Question: I have three main divs , they are 'header','main-container' and 'footer'. CSS for the divs are
'''
#main_container
{
width:950px;
margin:0 auto;
}
#header
{
background:#f4f8f9;
}
#footer
{
clear:both;
background:#355e95;
height:40px;
color:#fff;
font-size:13px;
font-family: "Franklin Gothic Medium", "Franklin Gothic", "ITC Franklin Gothic", Arial, sans-serif;
text-align:center;
padding-top:10px;
padding-bottom:10px;
}
'''
Now, in the index page, there were no left -right floating so the footer is in bottom. But in the subsequent pages, there are lots of floating, now the footer goes above 'main-container' ! Why this happens? I have cleared 'floating' before 'footer' div
'''
<div class="clr"></div>
<div id="footer">
&copy;2010 Sri Sai Group
<div class="fbtm">
Powered,Maintained and Designed By <a href="http://7sisters.in" target="_blank">7sisters.in</a>
</div>
</div>
'''
NB when I add 'overflow:auto;' page is coming like this !

FULL HTML FOR ONE OF MY PAGE:
'''
<body>
<div id="header">
<div class="htop">
<div class="phn">Ph +0361-26699811</div>
<div class="email">Email support@7sisters.in</div>
</div>
</div>
<div id="main_container">
<div id="menu_wrapper">
<div class="menu_outer">
<div class="logo">
<img src="css/images/logo.png" alt="Sri sai" />
</div>
<div class="menu">
<div id="site_title">
<h1>SRI SAI GROUP</h1>
</div>
<div id='cssmenu'>
<ul>
<li><a href='#'><span>Home</span></a></li>
<li class='has-sub '><a href='#'><span>About</span></a>
<ul>
<li class='has-sub '><a href='#'><span>Overview</span></a>
</li>
<li class='has-sub '><a href='#'><span>Board Members</span></a>
</li>
<li class='has-sub '><a href='#'><span>Our Family</span></a>
</li>
<li class='has-sub '><a href='#'><span>Gratitude</span></a>
</li>
</ul>
</li>
<li class='has-sub '><a href='#'><span>Business</span></a>
<ul>
<li class='has-sub '><a href='#'><span>Food and Beverages</span></a>
</li>
<li class='has-sub '><a href='#'><span>Media and Entertaintment</span></a>
</li>
<li class='has-sub '><a href='#'><span>Information Technology</span></a>
</li>
<li class='has-sub '><a href='#'><span>Consumer Servies</span></a>
</li>
</ul>
</li>
<li><a href='#'><span>Contact</span></a></li>
</ul>
</div>
</div>
</div>
<div id="web-design">
<img src="css/images/banner_ssg.png" />
Our Website Development team builds websites using latest technologies; the sites we build are robust, secure and reliable. Our process guarantees fast capturing of your idea and quick Website Development at minimum possible cost.
During the Website Development process we keep provisions for future growth of your business. The sites we build are SEO compatible. You will get professional developers that are personally dedicated to you and ready to meet your business objectives.
All our projects come with the needed documentation and support.
</div>
<div id="contact_form">
<form method="post" id="customForm" action="">
<div>
<label for="name">Name&nbsp;&nbsp;&nbsp;&nbsp;</label>
<input id="name" name="name" type="text" />
<span id="nameInfo"></span>
</div>
<div>
<label for="email">Phone&nbsp;&nbsp;&nbsp;</label>
<input id="phone" name="phone" type="text" />
<span id="phoneInfo"></span>
</div>
<div>
<label for="message">Address&nbsp;</label>
<textarea id="message" name="message" cols="" rows=""></textarea>
</div>
<div>
<label for="email">Email&nbsp;&nbsp;&nbsp;</label>
<input id="email" name="email" type="text" />
<span id="emailInfo"></span>
</div>
<div>
<label for="pass2">Website&nbsp;</label>
<select>
<option>Static</option>
<option>Dynamic</option>
</select>
<span id="pass2Info"></span>
</div>
<div>
<input id="send" name="send" type="submit" value="Send" />
</div>
</form>
</div>
</div>
<script type="text/javascript" src="js/jquery.js"></script>
<script type="text/javascript" src="js/validation.js"></script>
</div>
<div class="clr"></div>
<div id="footer">
&copy;2010 Sri Sai Group
<div class="fbtm">
Powered,Maintained and Designed By <a href="http://7sisters.in" target="_blank">7sisters.in</a>
</div>
</div>
</body>
'''
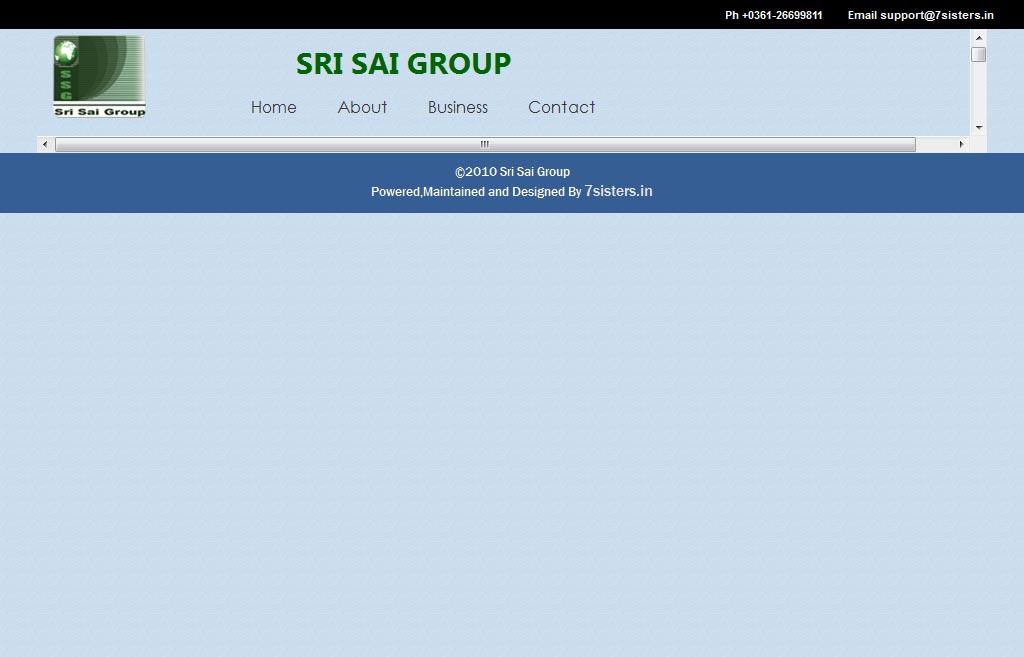
Answer: It looks like what you need to do is close your maincontent div before the footer, it is missing one there to do so (if you believe you already have it isn't).
'''
<div>
<input id="send" name="send" type="submit" value="Send" />
</div>
</form>
</div>
</div></div>
<div class="clr"></div>
<div id="footer">
&copy;2010 Sri Sai Group
<div class="fbtm">
Powered,Maintained and Designed By <a href="http://7sisters.in"
target="_blank">7sisters.in</a>
</div>
'''
Also, maybe look at making maincontent width a % to stop it from extending too far on some browsers.
'''
#main_container
{
width:100%;
margin:0 auto;
}
'''